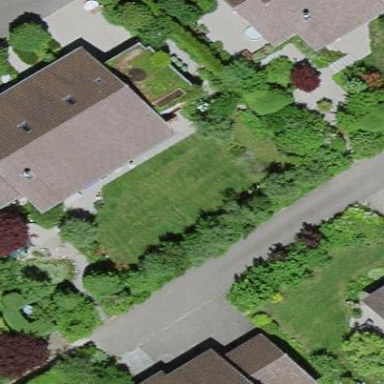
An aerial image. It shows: Residential building.